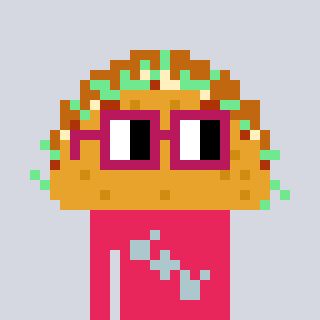
a pixel art character with square dark red glasses, a taco-shaped head and a redpinkish-colored body on a cool background